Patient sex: M
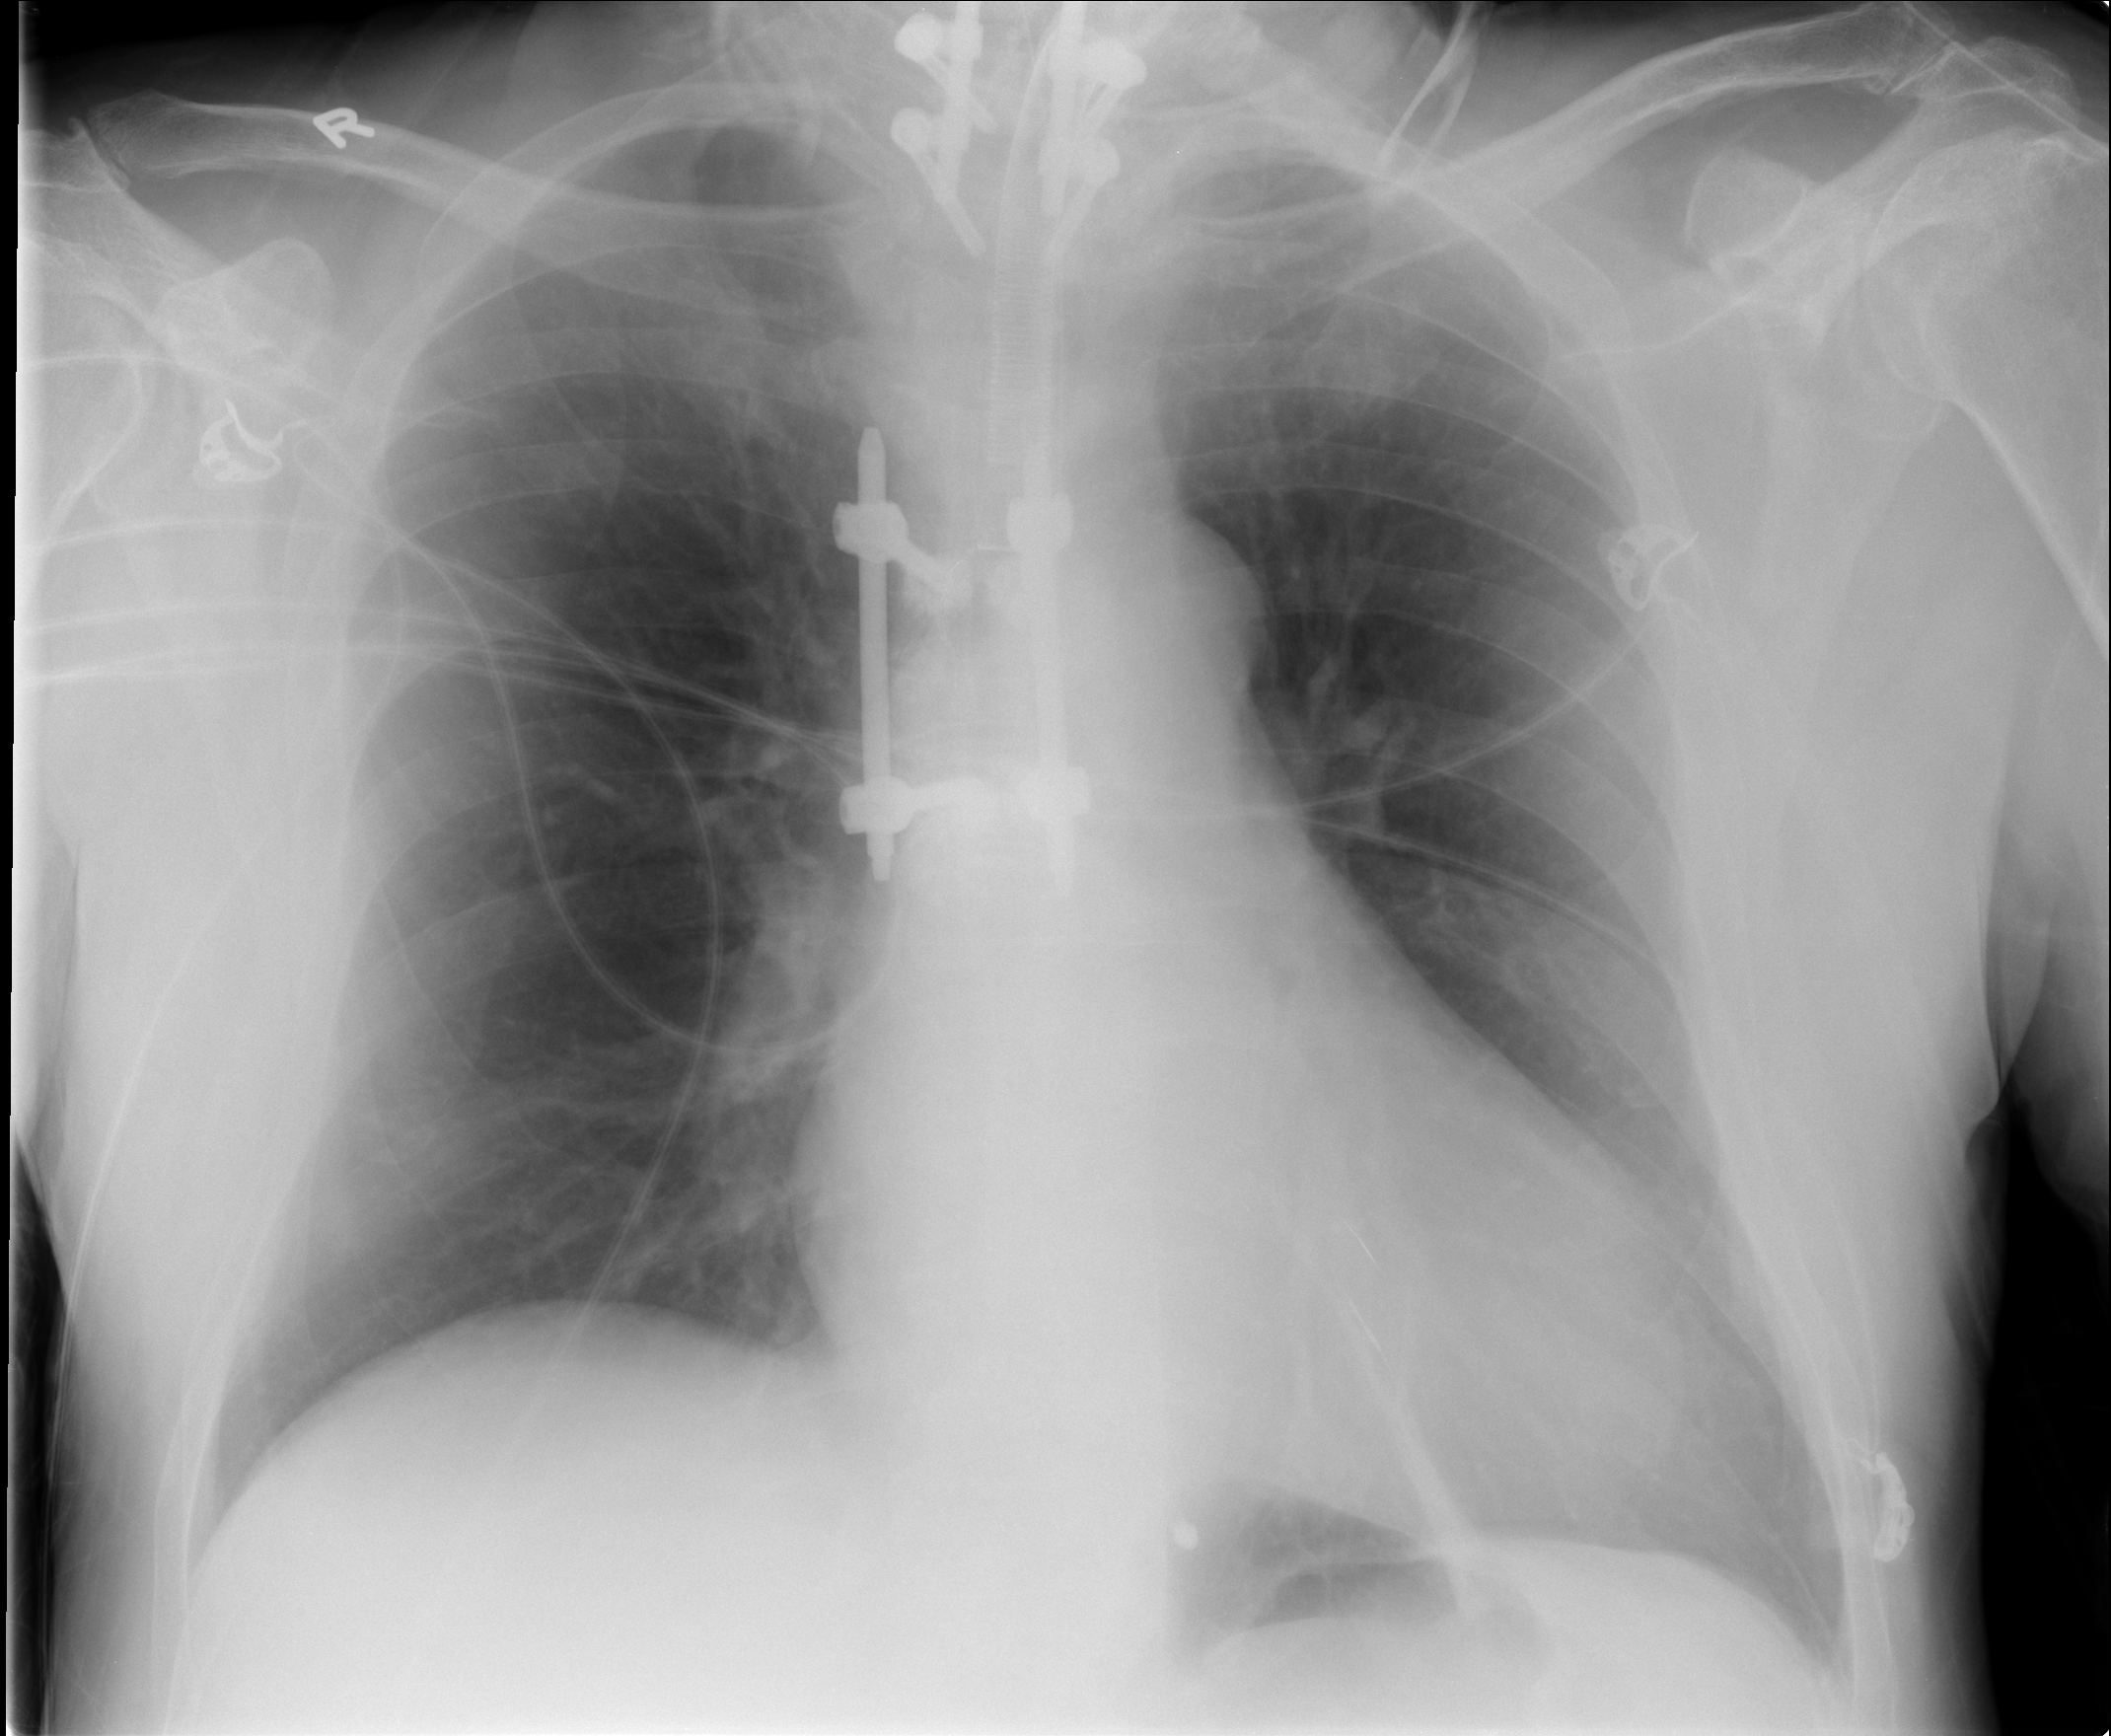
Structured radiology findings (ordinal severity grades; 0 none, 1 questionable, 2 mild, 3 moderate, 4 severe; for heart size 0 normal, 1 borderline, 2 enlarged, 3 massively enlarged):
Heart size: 2
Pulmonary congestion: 0
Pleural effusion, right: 0
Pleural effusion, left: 0
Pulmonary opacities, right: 0
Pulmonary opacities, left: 0
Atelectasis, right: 0
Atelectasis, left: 2